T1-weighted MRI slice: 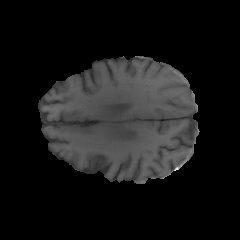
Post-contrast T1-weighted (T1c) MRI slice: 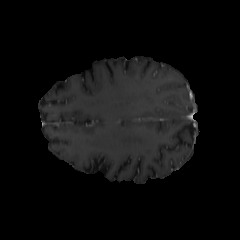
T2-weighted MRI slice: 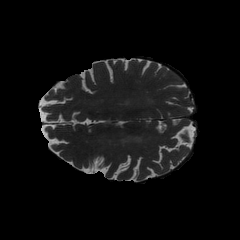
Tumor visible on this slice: no